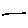
Label: line